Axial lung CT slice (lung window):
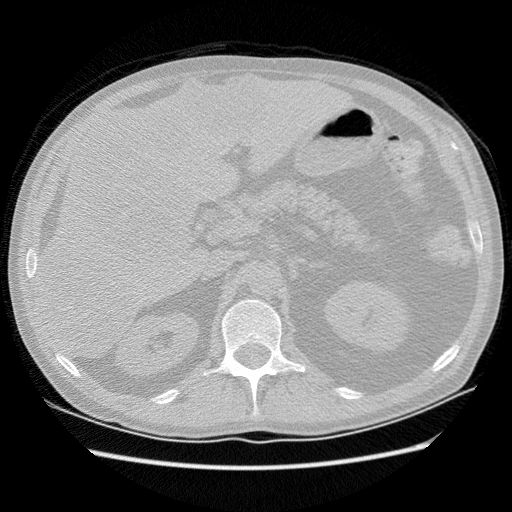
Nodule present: no